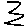
Label: zigzag